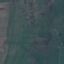
Land use / land cover class: HerbaceousVegetation